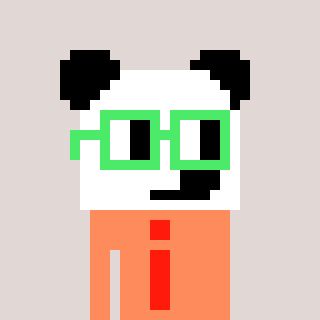
a pixel art character with square light green glasses, a panda-shaped head and a peachy-colored body on a warm background